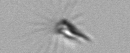
Label: Calciopappus